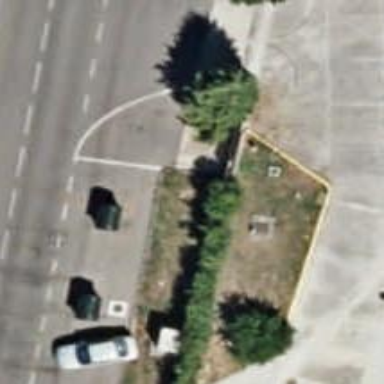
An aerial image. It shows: Hedge barrier.